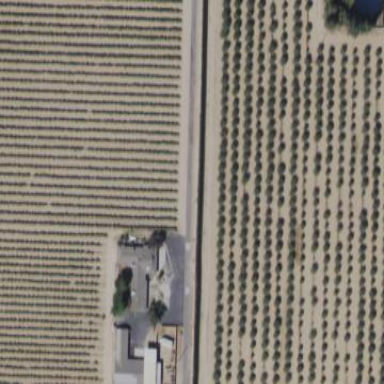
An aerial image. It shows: Vineyard.